Question: I am using Ubuntu and I can't open phpmyadmin, when I visit it on localhost, it displays an error

when I try running
> sudo chmod 777 to /var/lib/php/session
OR
> chown -R root:root /var/lib/php/session
it outputs
> chmod: cannot access '/var/lib/php/session': No such file or directory
How to solve this issue?
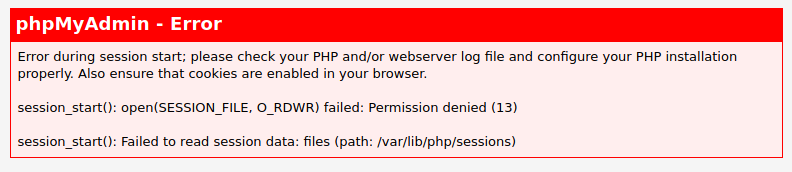
Answer: 1. Check your php.ini file and look for session.save_path = "/var/lib/php/session" it has to be there.
2. make sure the path exists.
3. Try clearing your browser's cache and cookies